Question: I've found this wonderful help-page of git:
<URL>
and both approaches are working for me... i think because the big-file i trying to get rid of is not in the latest commit and i was not able to push yet... but in the latest state, i already removed the file.. and this delete is also not pushed yet..
so this is what it looks like:

- -
and as you can see i already tried out a thing:
- - - - -
and yes.. obviously it fixed nothing - because he still wants to push the problematic commit first before he gets into all my deletions of this file again...
any help welcome, extremely welcome! because the only thing left in my mind is - creating a new repo.. loosing all commits.. and hacking in all the changes manually again..
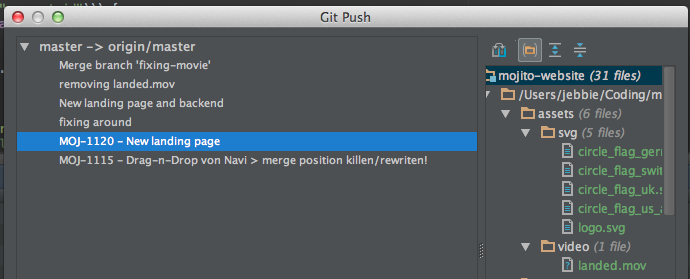
Answer: You can do an interactive rebase and 'fix-up' the commit that removed the unwanted file into the commit in which you added it. This will essentially leave the original commit as though the file was never added.
From the command line (you need to commit/stash any changes):
'''
git rebase -i origin/master
'''
You'll be presented with a text editor in which you can manipulate the commits you made, from top to bottom. Move the commit up so that it comes directly after the _"MOJ-1120..." commit. Change the 'pick' to 'fixup', save the file and exit.
If this doesn't do what you want, you can use the git reflog to go back to where you were beforehand. You may like to write down the current SHA before doing this to make it easier.